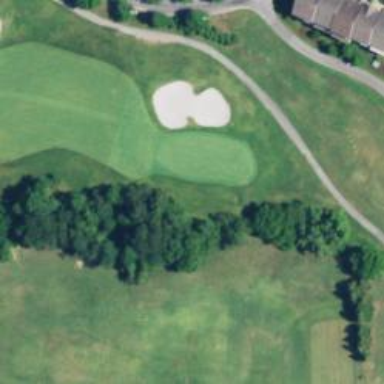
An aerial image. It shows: View of golf hole.